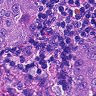
Metastatic tissue present: yes